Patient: sex M, age 78
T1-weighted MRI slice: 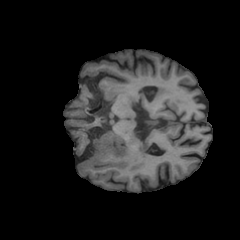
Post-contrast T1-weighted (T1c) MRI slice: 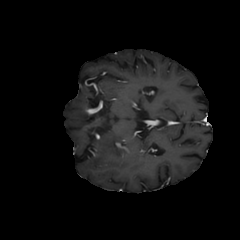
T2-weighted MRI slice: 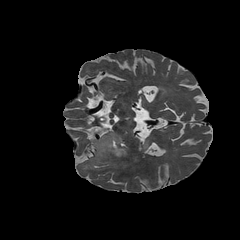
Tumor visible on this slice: yes
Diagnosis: Astrocytoma, IDH-wildtype
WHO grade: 3